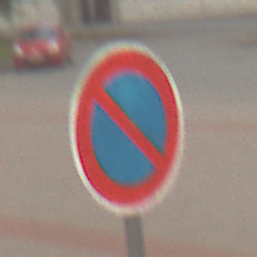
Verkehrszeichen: EingeschraenktesHalteverbot
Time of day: MorningAfternoon
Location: Outdoor (Suburban)
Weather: Overcast
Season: NotSpecified
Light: Natural